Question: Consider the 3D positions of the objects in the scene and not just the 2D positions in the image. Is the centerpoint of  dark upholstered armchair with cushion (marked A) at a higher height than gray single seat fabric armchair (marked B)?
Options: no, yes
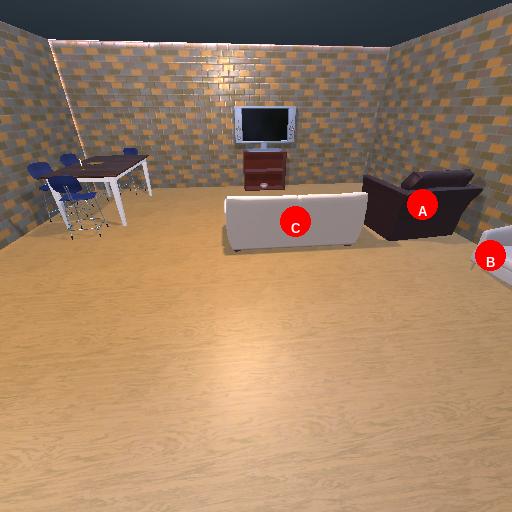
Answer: no